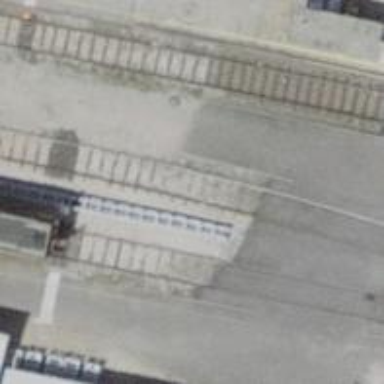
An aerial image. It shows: Railway yard.